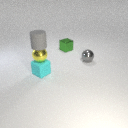
small gray metal sphere in front of small green metal cube